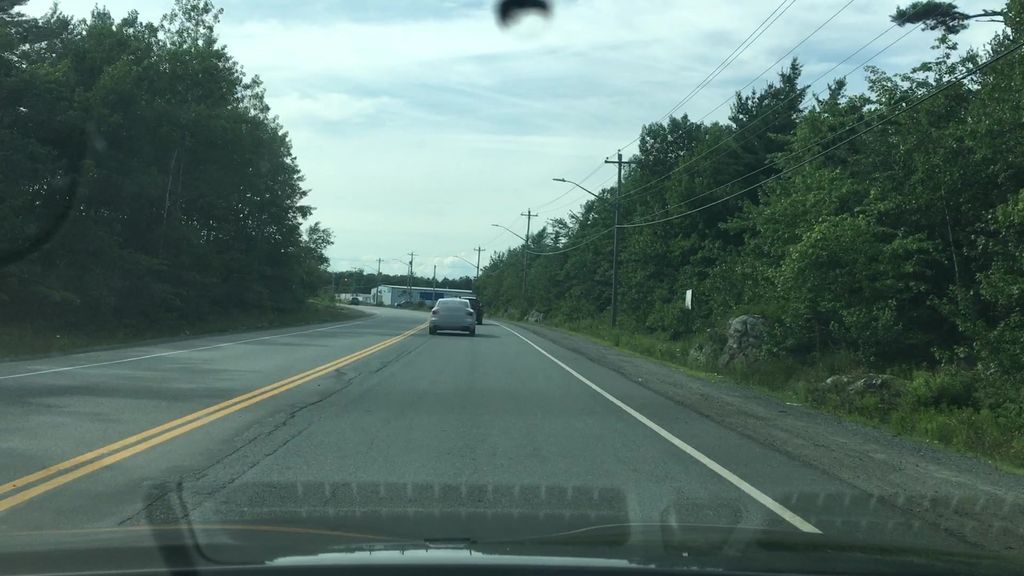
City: halifax